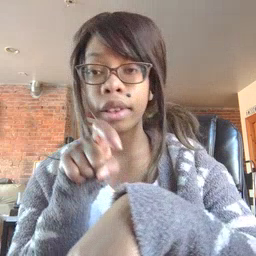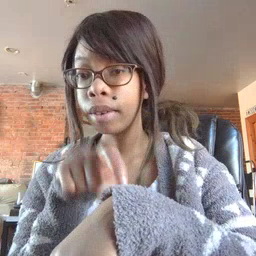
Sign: time